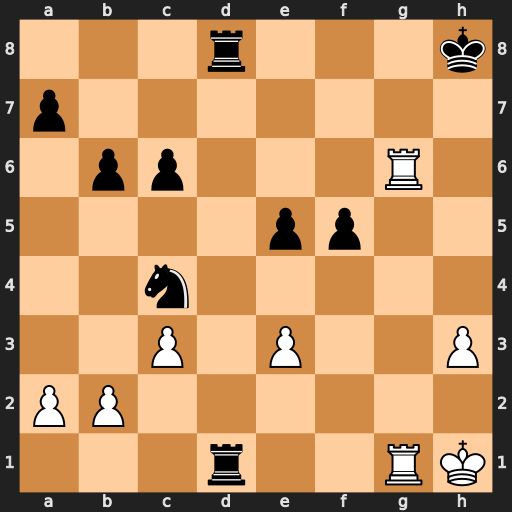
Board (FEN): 3r3k/p7/1pp3R1/4pp2/2n5/2P1P2P/PP6/3r2RK
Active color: w
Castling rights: -
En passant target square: -
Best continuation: Rh6#